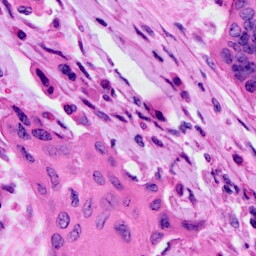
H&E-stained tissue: Cervix